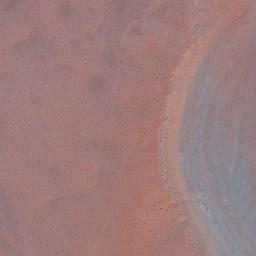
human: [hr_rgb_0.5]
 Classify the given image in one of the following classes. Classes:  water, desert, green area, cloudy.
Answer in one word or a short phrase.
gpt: desert